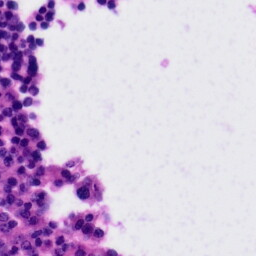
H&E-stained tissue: Tonsil